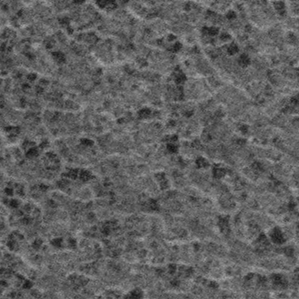
Label: frost